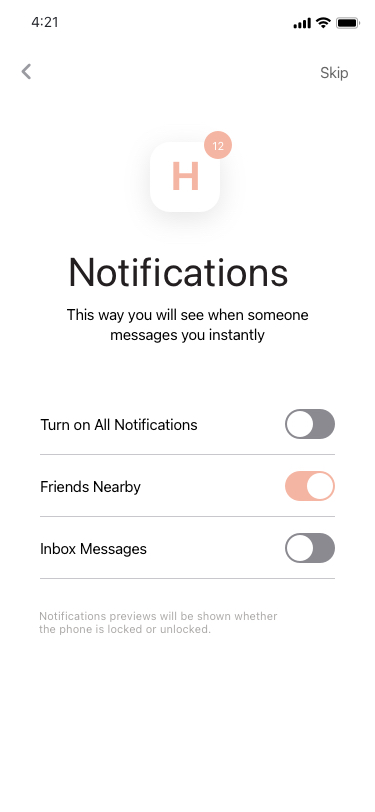
Text in this UI design:
Notifications previews will be shown whether the phone is locked or unlocked.
Inbox Messages
Friends Nearby
Turn on All Notifications
Notifications
This way you will see when someone messages you instantly
Skip